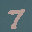
Label: 7